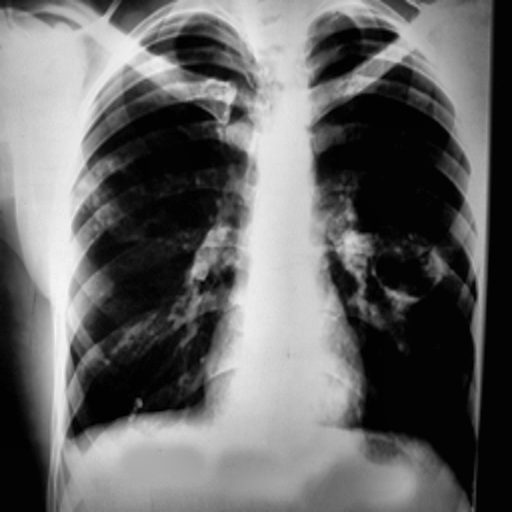
Finding: TUBERCULOSIS